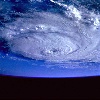
Label: cloud